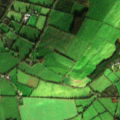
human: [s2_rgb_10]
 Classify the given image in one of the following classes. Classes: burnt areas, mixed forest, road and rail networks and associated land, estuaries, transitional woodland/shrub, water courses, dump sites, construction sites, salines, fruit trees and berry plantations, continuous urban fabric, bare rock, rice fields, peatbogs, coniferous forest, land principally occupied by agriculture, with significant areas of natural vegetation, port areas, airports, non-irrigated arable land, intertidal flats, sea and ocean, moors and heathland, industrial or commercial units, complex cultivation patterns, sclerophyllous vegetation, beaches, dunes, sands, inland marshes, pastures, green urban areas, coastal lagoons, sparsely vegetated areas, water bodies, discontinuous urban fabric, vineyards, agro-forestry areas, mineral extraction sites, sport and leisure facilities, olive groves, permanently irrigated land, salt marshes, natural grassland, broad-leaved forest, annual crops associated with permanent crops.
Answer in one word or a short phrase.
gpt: pastures, coniferous forest, transitional woodland/shrub